Question: As you can see from the xml imagebutton,linearlayout and Horizontalscrollview have wrap_content for their height.But it seems that the Horizontalscrollview sometimes has more height than linearlayout.Its height is supposed to be equal to that of its child.
How can I make the height of Horizontalscrollview equal to its child using wrap_content?
'''
<?xml version="1.0" encoding="utf-8"?>
<HorizontalScrollView xmlns:android="http://schemas.android.com/apk/res/android"
android:id="@+id/scroll_buttons"
android:layout_width="match_parent"
android:layout_height="wrap_content"
android:background="@drawable/bottom_bar_light"
android:fillViewport="true" >
<LinearLayout
android:layout_width="wrap_content"
android:layout_height="wrap_content"
android:orientation="horizontal" >
<ImageButton
android:id="@+id/new_file"
android:layout_width="75dp"
android:layout_height="wrap_content"
android:onClick="onClick"
android:src="@drawable/new_item" />
<ImageButton
android:id="@+id/multi_select"
android:layout_width="75dp"
android:layout_height="wrap_content"
android:onClick="onClick"
android:src="@drawable/discard_small" />
<ImageButton
android:id="@+id/refresh"
android:layout_width="75dp"
android:layout_height="wrap_content"
android:onClick="onClick"
android:src="@drawable/refresh_small" />
<ImageButton
android:id="@+id/home_grid"
android:layout_width="75dp"
android:layout_height="wrap_content"
android:onClick="onClick"
android:src="@drawable/grid_small" />
<ImageButton
android:id="@+id/info_button"
android:layout_width="75dp"
android:layout_height="wrap_content"
android:onClick="onClick"
android:src="@drawable/info_small" />
<ImageButton
android:id="@+id/exit"
android:layout_width="75dp"
android:layout_height="wrap_content"
android:onClick="onClick"
android:src="@drawable/exit" />
</LinearLayout>
</HorizontalScrollView>
'''

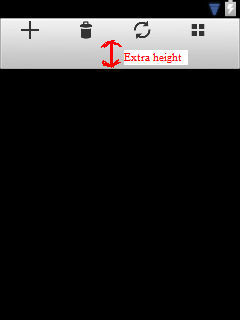
Answer: Make sure the background drawable that you use for the 'HorizontalScrollView', '@drawable/bottom_bar_light', is not too big to force the widget be taller than it should.